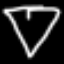
Label: diamond